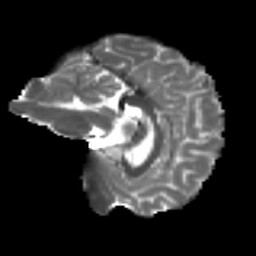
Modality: T2w
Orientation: sagittal
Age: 23
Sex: female
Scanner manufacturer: ge
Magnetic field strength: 3 T
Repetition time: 7.8 s
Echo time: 0.061 s